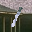
Label: 1